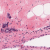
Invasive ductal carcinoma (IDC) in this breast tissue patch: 1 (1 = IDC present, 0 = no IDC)